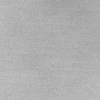
Atmospheric dust classification: dusty